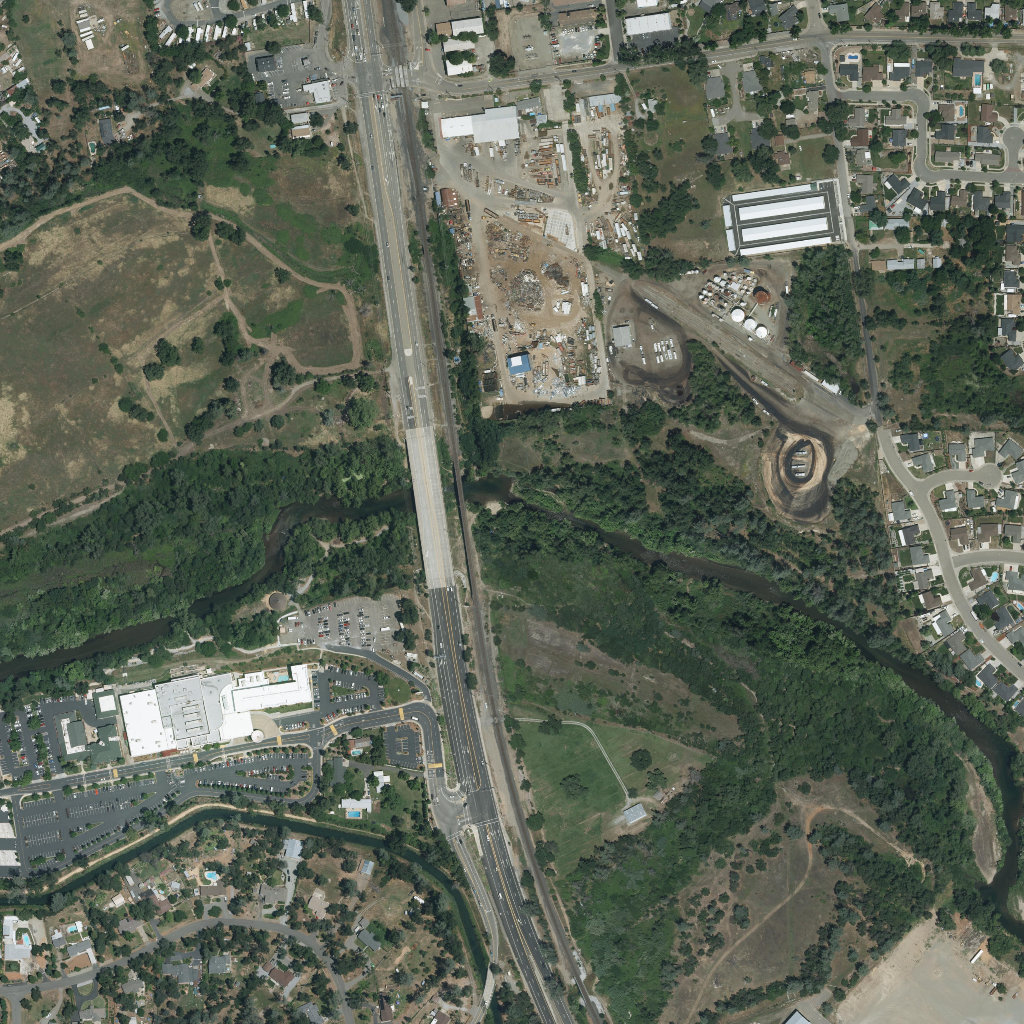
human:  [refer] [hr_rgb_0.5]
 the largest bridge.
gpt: <box>[[39, 41, 44, 57, 0]]</box>